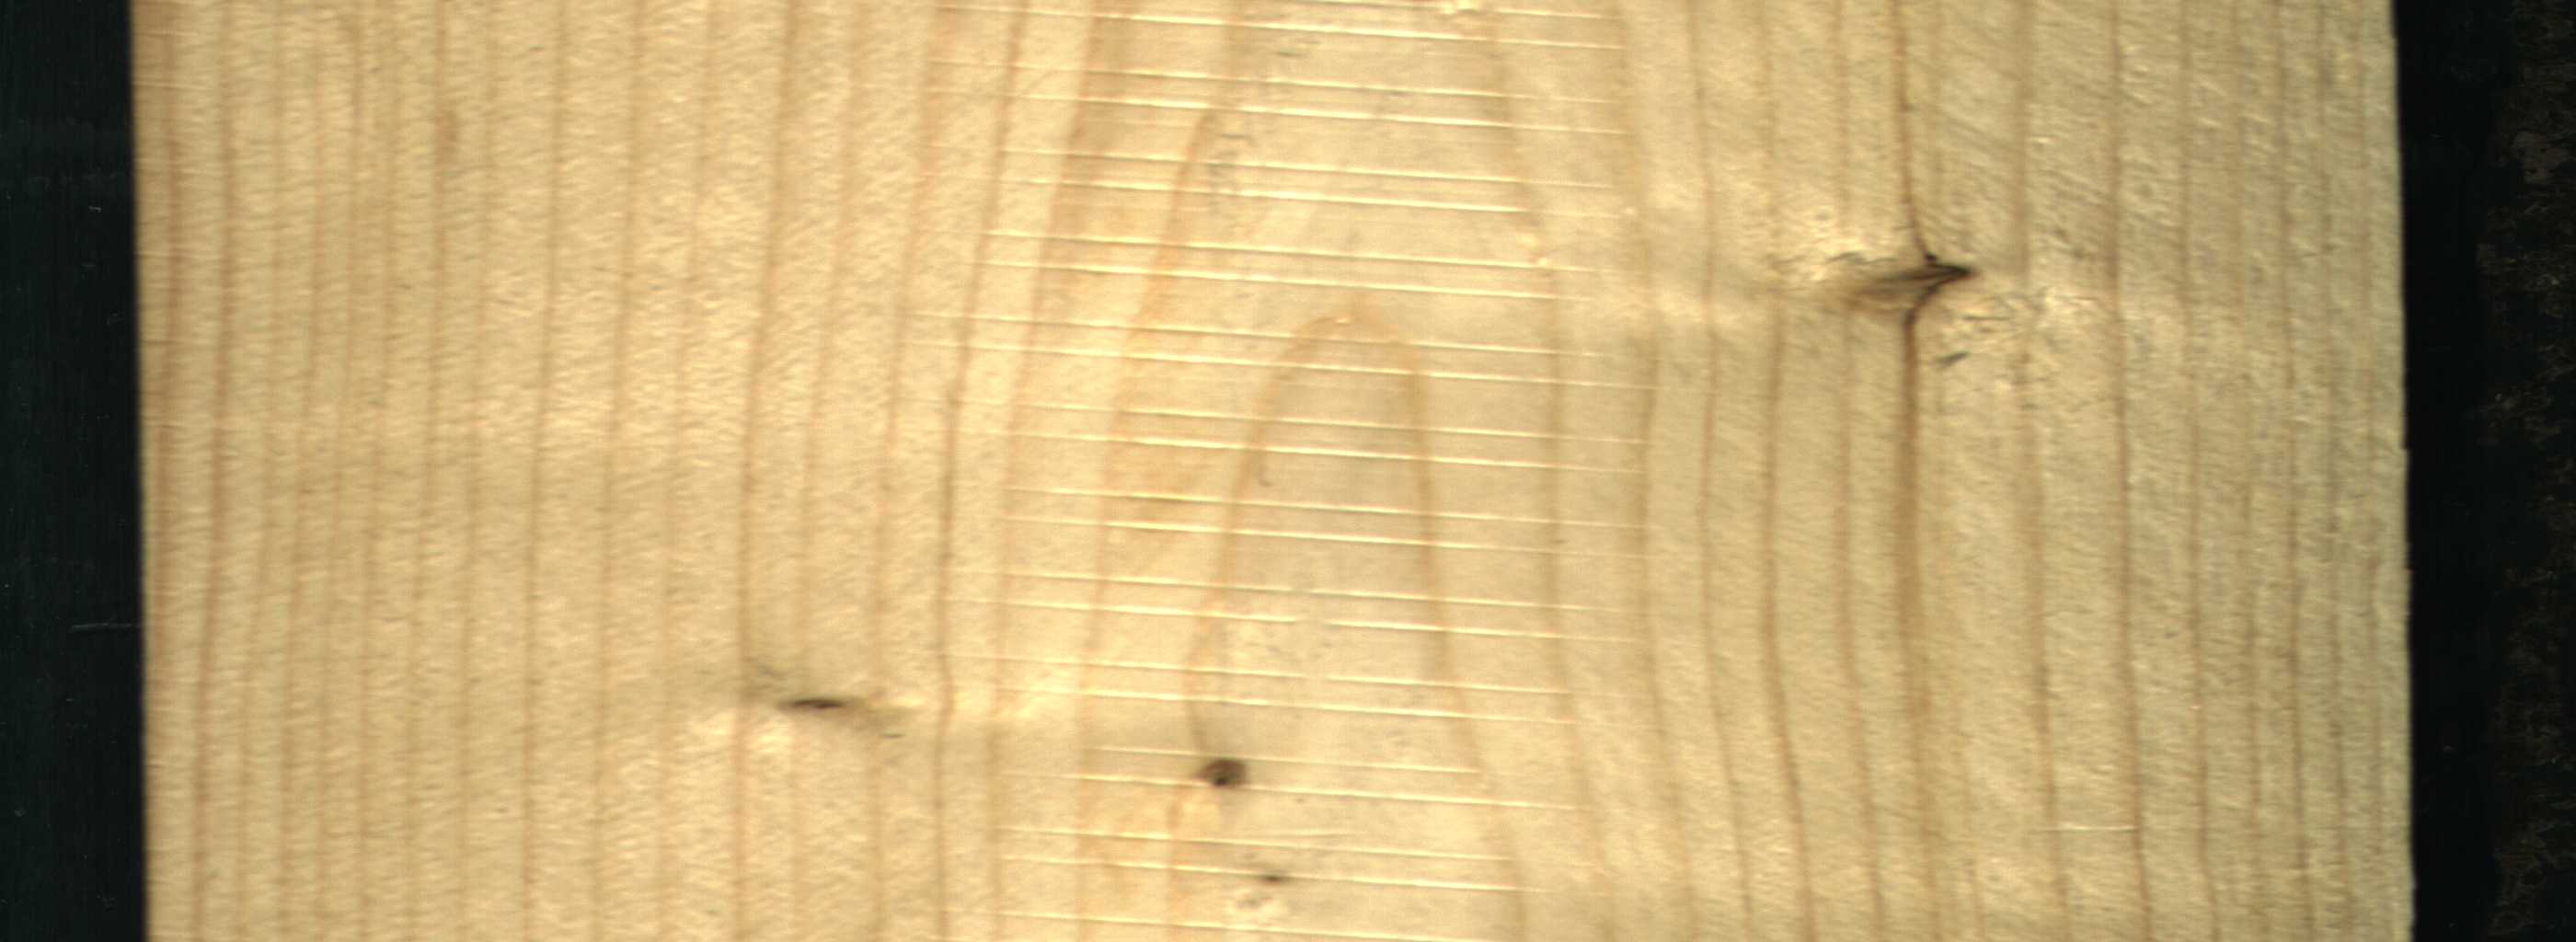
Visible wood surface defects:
Dead_Knot
Live_Knot
Live_Knot